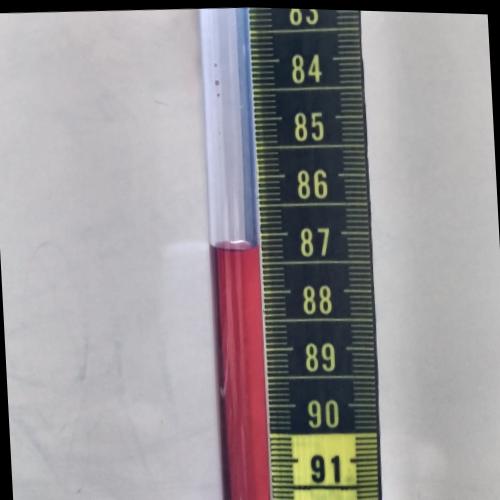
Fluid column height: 87.2 cm